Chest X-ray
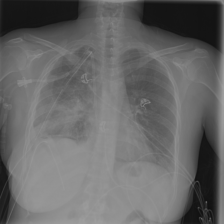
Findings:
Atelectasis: negative
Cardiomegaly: negative
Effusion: negative
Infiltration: positive
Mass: negative
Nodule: negative
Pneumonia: negative
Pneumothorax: negative
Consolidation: negative
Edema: negative
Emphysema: negative
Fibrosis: negative
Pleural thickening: negative
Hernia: negative